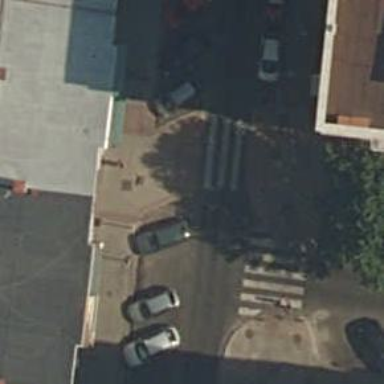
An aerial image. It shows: Uncontrolled zebra crossing on the road.